Question: UITabBarController UITableView storyboard, constraints and auto layout. n
Is there a method I can call in viewDidLoad to fix this?
Mavericks 10.9.2
Xcode 5.1
This is about an iOS app, UITabBarController containing UIViewController that has in its UIView
'''
top area:UILabel
middle area:UITable
bottom area: Button, Label and Switch
'''
Here is a photo from my first storyboard:

The top area has it Label constrained to the top, left and right of the UIView
The UITableView in the middle is constrained to the to a central area between top and bottom
The Button Label and Switch are constrained to the lower portion of the UIView, below the UITableView.
When the View first appears, the UITableView extended down too far and covers the Button, Label and Switch
'''
https://www.dropbox.com/s/d0mqin7bh4cglgj/Screenshot%202014-03-26%2021.18.23.png
'''
After the first rotational change the constraints work as intended.
'''
https://www.dropbox.com/s/047fj86caqpp5kl/Screenshot%202014-03-26%2021.19.29.png
'''
The constraints then continue to work through any number of orientation changes.
'''
https://www.dropbox.com/s/fug0znnf8fc1etr/Screenshot%202014-03-26%2021.21.28.png
'''
Is there any fix for this?
'''
https://www.dropbox.com/s/0f1oabbj9e05j2h/Screenshot%202014-03-26%2021.22.47.png
'''
Many Thanks, Mark
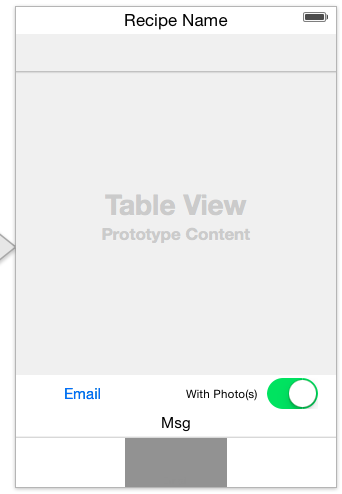
Answer: It seems you have ambiguous constraints, and so some parts of your interface (the "Email" button, the UISwitch, etc.) are only appearing some of the time. You need to add more constraints so there is no more ambiguity.
## About Ambiguous Constraints
At launch time, and again each time you rotate the device and the interface rotates to compensate, layout occurs. This causes the position and size of your views to be recalculated based on constraints. If your layout works only of the time, as you say - things are wrong when the app starts, but then they seem correct after you rotate (and layout is performed again) - that is usually a sign that you have . This means that your layout is by the constraints you've provided. The runtime doesn't know what to do (it doesn't have enough information), and so it may do different things each time layout is freshly performed.
When you have ambiguous constraints, you don't get any notification in the console as the app runs. Thus, ambiguous constraints can escape your notice. This problem is particularly acute if your constraints are supplied in code. A useful trick is to pause your app in the debugger and type this at the console command line (and hit Return):
'''
(lldb) po [[UIWindow keyWindow] _autolayoutTrace]
'''
If any views have ambiguous layout, they will be clearly marked in the response from the runtime.
If your constraints are all formed in Interface Builder, Xcode 5 does a great job giving you warnings of the problem. Rule number one should be: if you see any warnings, pay attention! Work on your constraints until there are in Interface Builder. Then, and only then, run the app.